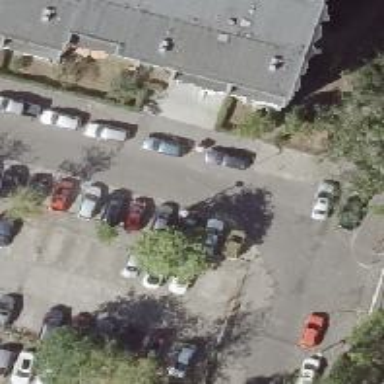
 while parking on the right side is on the street side."